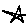
Label: star